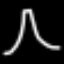
Label: The Eiffel Tower